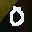
Label: 0